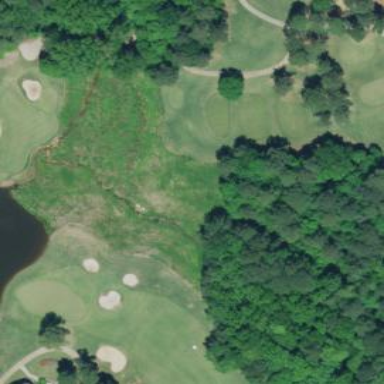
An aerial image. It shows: Water hazard on golf course. The hazard is natural water feature.